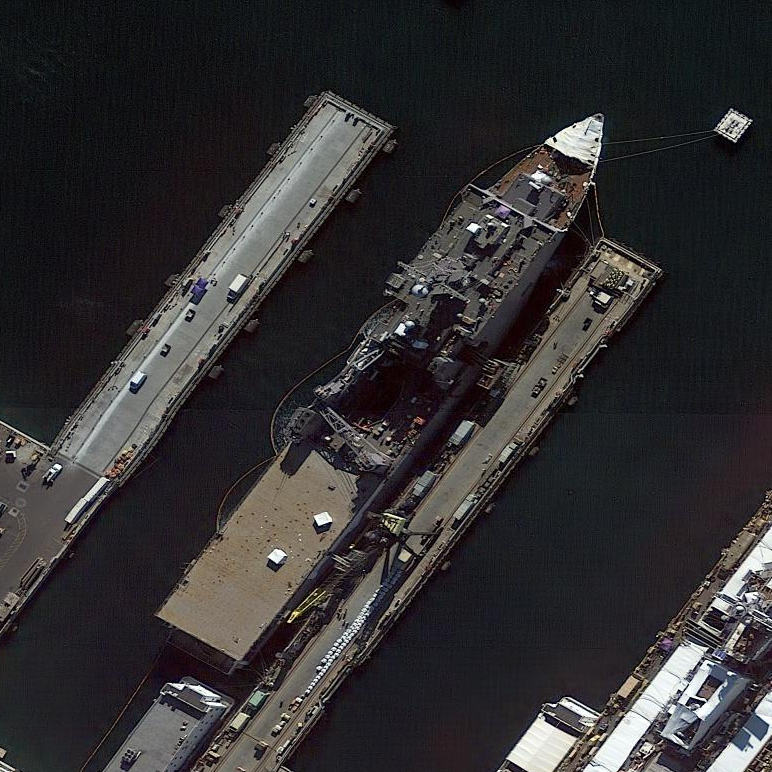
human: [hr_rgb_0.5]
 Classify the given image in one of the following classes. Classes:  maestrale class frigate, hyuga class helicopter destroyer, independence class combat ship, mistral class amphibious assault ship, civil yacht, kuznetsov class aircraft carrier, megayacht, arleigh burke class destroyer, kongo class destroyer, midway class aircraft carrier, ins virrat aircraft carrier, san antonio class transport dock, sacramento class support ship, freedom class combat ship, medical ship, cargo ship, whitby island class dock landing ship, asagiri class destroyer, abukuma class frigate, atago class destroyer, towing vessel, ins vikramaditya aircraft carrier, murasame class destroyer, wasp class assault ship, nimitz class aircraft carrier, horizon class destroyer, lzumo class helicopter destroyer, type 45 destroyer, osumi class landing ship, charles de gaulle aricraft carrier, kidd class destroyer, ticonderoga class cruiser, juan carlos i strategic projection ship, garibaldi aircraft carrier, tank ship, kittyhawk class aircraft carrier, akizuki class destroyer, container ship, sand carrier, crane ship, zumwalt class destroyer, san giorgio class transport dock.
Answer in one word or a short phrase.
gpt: Whitby Island class dock landing ship